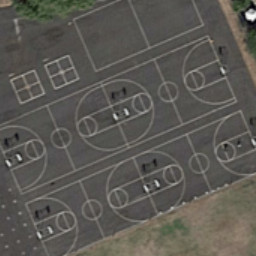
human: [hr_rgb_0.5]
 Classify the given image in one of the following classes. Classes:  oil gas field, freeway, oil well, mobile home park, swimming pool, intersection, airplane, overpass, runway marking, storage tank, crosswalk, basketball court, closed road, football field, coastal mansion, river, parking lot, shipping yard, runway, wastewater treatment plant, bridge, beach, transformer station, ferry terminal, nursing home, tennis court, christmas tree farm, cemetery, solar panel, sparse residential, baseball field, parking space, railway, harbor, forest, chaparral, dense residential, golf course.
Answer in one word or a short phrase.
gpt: basketball court